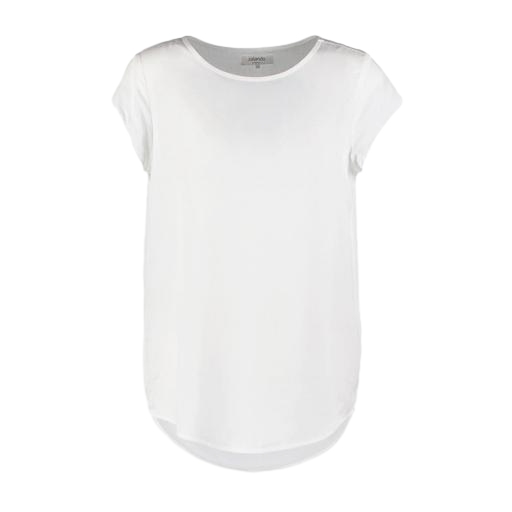
white roll-sleeve crew tee, white pima t-shirt only macy, white madison scoop tee, white background